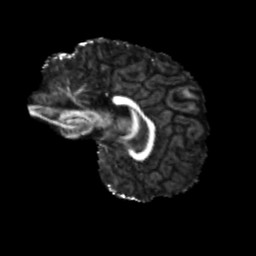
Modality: FA
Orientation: sagittal
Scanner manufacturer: siemens
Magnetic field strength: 3 T
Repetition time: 4 s
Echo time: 0.0594 s